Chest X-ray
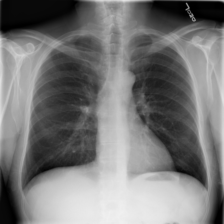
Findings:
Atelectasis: negative
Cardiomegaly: negative
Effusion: negative
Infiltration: negative
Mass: negative
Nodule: negative
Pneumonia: negative
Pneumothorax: negative
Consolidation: negative
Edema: negative
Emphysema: negative
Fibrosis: negative
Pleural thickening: negative
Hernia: negative